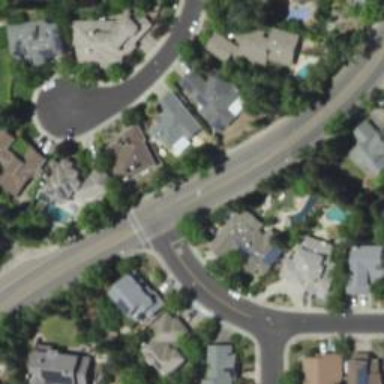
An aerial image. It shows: Road with stop sign.